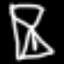
Label: hourglass